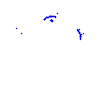
Particle: proton